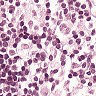
Metastatic tissue present: no